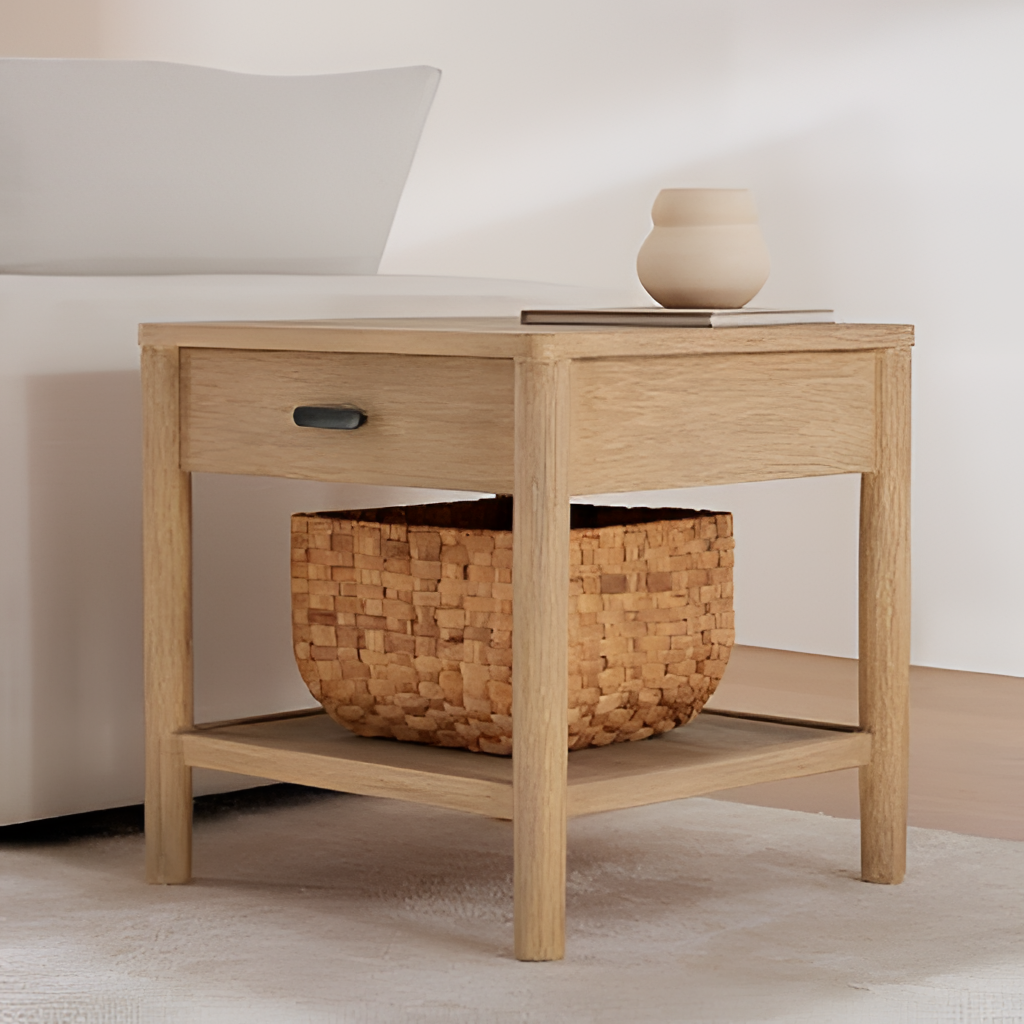
wood side table, living room, paint wallpaper, with solid pattern, beige carpet flooring, with plain pattern, minimalist